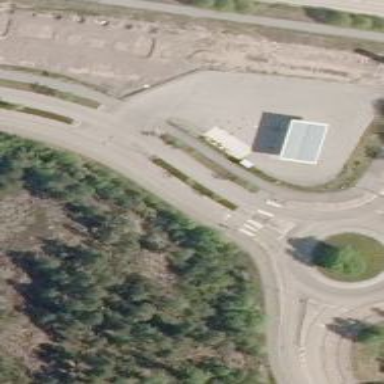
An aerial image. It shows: Road with "give way" sign.